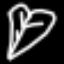
Label: leaf